九年级 · 解析几何
(本小题8.0分)

如图，在以点 $O$ 为圆心的两个同心圆中，大圆的弦 $A B$ 交小圆于点 $C 、 D$.

(1)求证 $A C=B D$;

(2)若 $A C=3$, 大圆和小圆的半径分别为 6 和 4 , 则 $C D$ 的长度是 $\qquad$ .

(第 21 题)


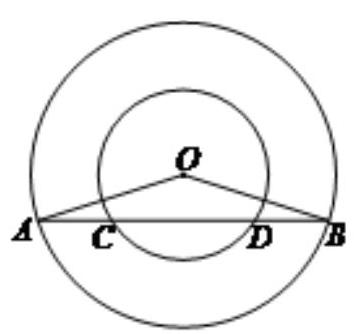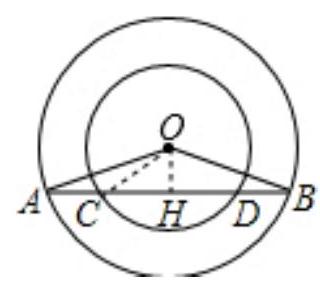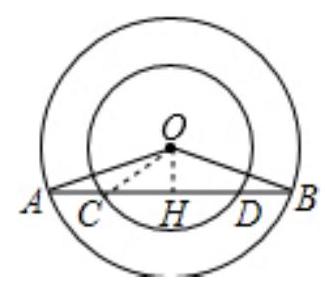
答案: (1)证明: 作 $C H \perp C D$ 于 $H$, 如图,

$\because O H \perp C D$,

$\therefore C H=D H, A H=B H$,

$\therefore A H-C H=B H-D H$,

$\therefore A C=B D$;

(2) $\frac{11}{3}$.


解析: 【分析】

本题考查了垂径定理: 垂直于弦的直径平分这条弦, 并且平分弦所对的两条弧.也考查了勾股定理.

(1)作 $C H \perp C D$ 于 $H$, 如图, 根据垂径定理得到 $C H=D H, A H=B H$, 利用等量减等量差相等可得到结

论;

(2)连接 $O C$, 如图, 设 $C H=x$, 利用勾股定理得到 $O H^{2}=O C^{2}-C H^{2}=4^{2}-x^{2}$, $O H^{2}=O A^{2}-A H^{2}=6^{2}-(3+x)^{2}$, 则 $4^{2}-x^{2}=6^{2}-(3+x)^{2}$, 然后解方程求出 $x$ 即可得到 $C D$ 的长.

【解答】

(1)见答案;

(2)解: 连接 $O C$, 如图, 设 $C H=x$,

在Rt $\triangle O C H$ 中, $O H^{2}=O C^{2}-C H^{2}=4^{2}-x^{2}$,

在Rt $\triangle O A H$ 中, $O H^{2}=O A^{2}-A H^{2}=6^{2}-(3+x)^{2}$,

$\therefore 4^{2}-x^{2}=6^{2}-(3+x)^{2}$,

解得 $x=\frac{11}{6}$,

$\therefore C D=2 C H=\frac{11}{3}$.

故答案为 $\frac{11}{3}$.